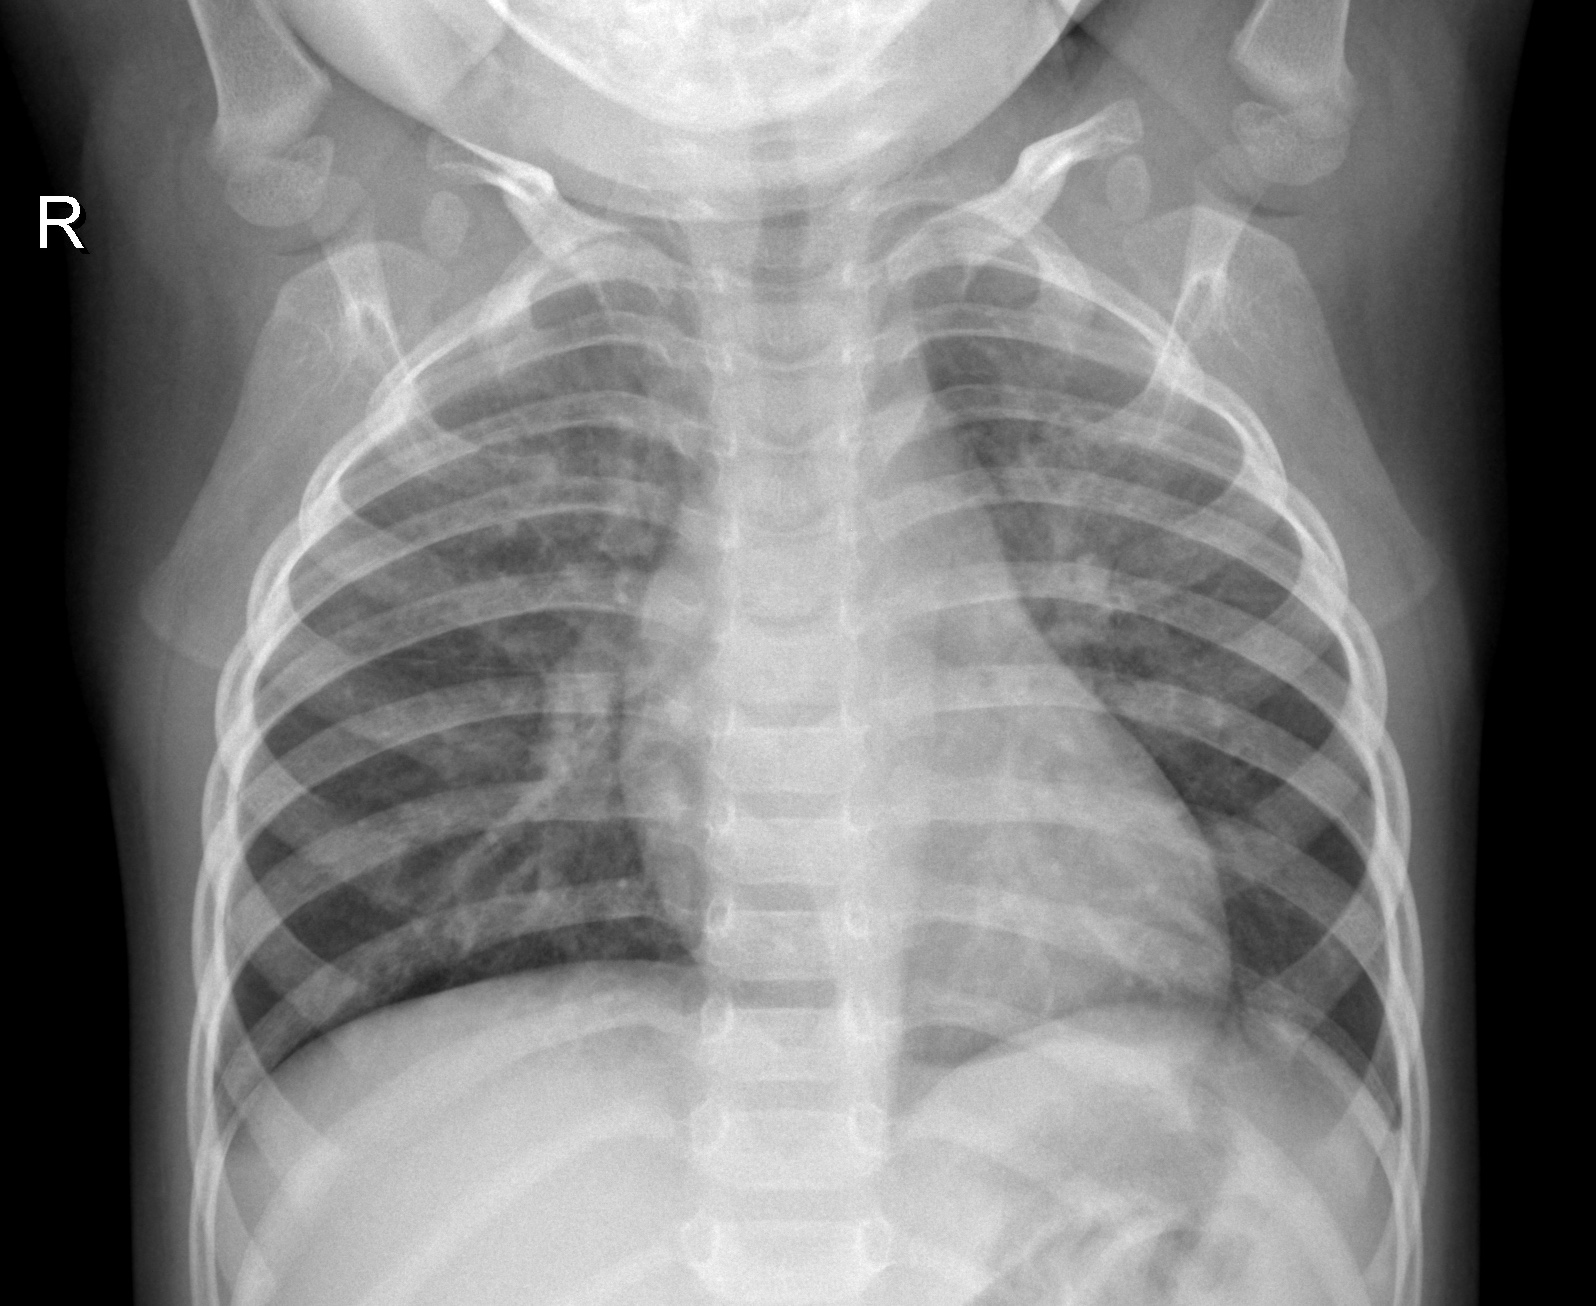
Diagnosis: NORMAL